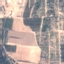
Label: PermanentCrop